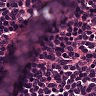
Metastatic tissue present: no